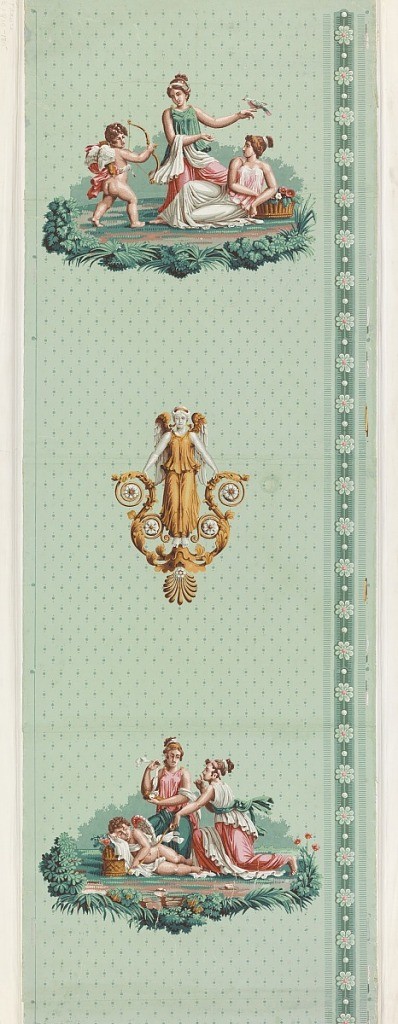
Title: Maidens and a Victory
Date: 1810–15
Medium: Block-printed on handmade paper
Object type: Sidewall
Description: On pale green ground, dotted with darker green, two isolated scenes of two maidens in classical costume and Amor. Between the two scenes, a winged Victory and scrolls in yellow. Band of floral and bead runs along the right side.